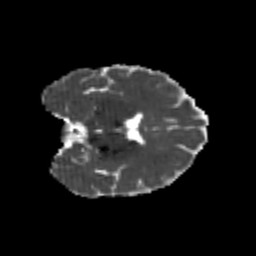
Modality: MD
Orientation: coronal
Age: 22
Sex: female
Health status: healthy
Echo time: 0.074 s